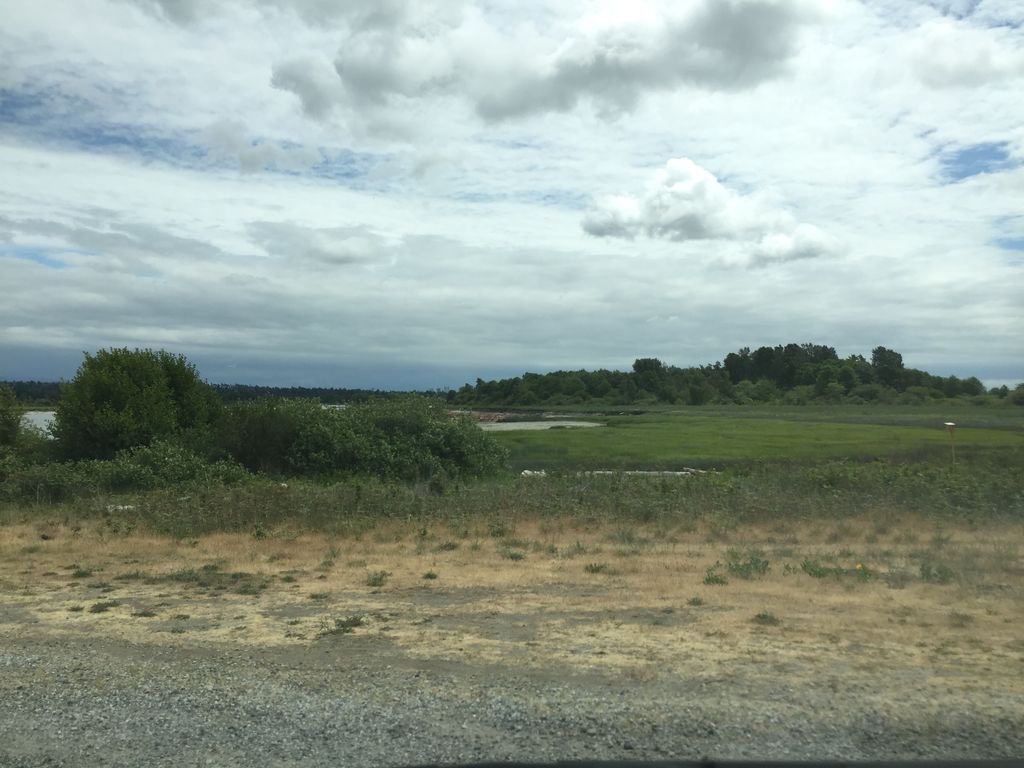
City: vancouver